Aerial crown-view tile of a tropical tree (Barro Colorado Island, Panama), acquired 20250317:
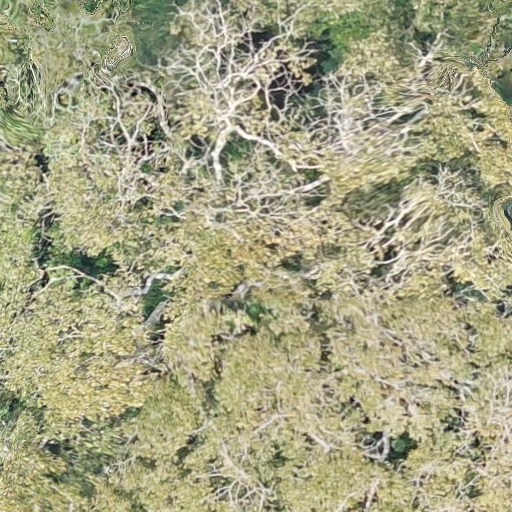
Species: Dipteryx oleifera
GBIF accepted scientific name: Dipteryx oleifera
Crown area: 722.045 m²